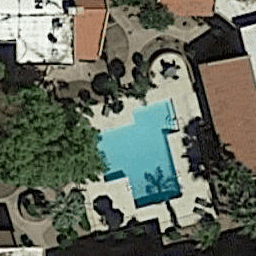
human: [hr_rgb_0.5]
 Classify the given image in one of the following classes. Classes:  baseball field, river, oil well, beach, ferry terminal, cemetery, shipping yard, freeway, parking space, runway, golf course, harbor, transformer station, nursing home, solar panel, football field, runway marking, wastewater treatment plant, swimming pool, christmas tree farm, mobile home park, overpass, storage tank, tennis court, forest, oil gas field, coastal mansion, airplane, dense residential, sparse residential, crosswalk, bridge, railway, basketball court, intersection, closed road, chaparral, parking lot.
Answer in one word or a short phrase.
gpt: swimming pool